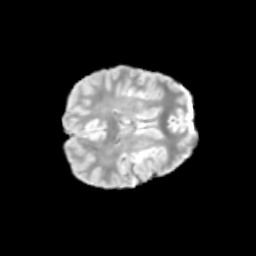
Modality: T2w
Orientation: axial
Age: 11
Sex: male
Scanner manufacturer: siemens
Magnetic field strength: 3 T
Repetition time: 3.8 s
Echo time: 0.07 s